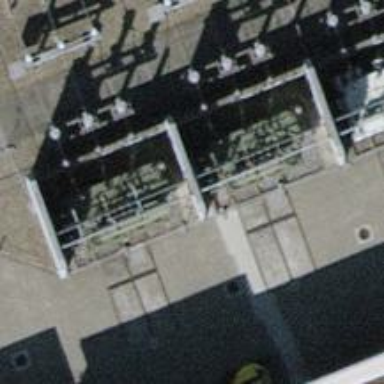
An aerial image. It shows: Outdoor transformer at the distribution level.